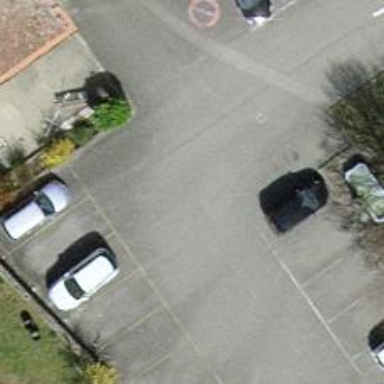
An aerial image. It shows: Parking aisle designated as service road.